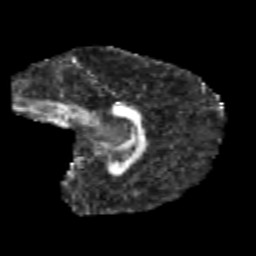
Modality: FA
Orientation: sagittal
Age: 11
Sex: male
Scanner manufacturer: siemens
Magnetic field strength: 3 T
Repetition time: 3.8 s
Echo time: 0.07 s